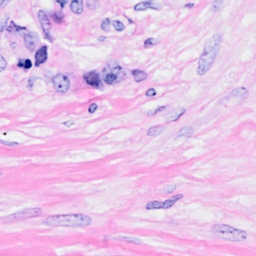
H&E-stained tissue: Breast